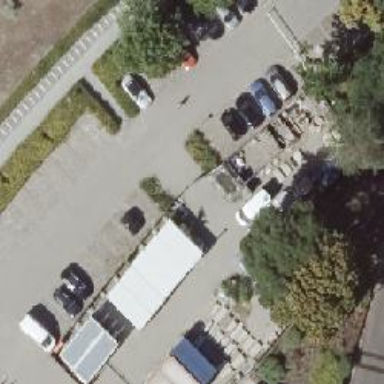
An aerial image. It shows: Parking aisle designed for service vehicles.